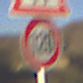
Verkehrszeichen: Geschwindigkeit120
Zusatzzeichen oben: VerengteFahrbahn
Umgebung: Outdoor, Nature
Tageszeit: SunriseSunset
Wetter: Clear
Licht: Natural
Jahreszeit: NotSpecified
Kontrast: HighContrast